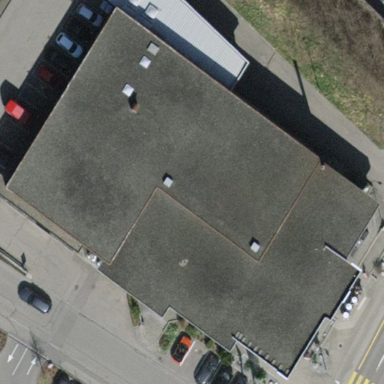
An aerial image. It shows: General shop located within building.